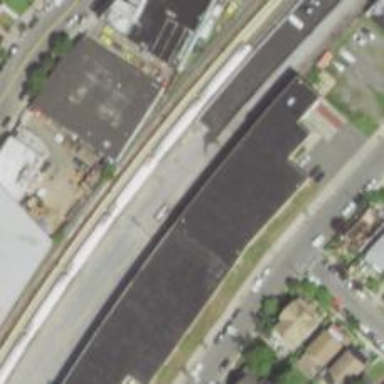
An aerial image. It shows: Rail spur service.